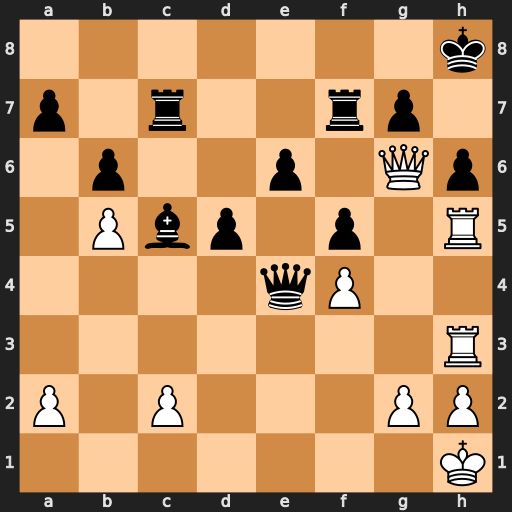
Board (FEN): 7k/p1r2rp1/1p2p1Qp/1Pbp1p1R/4qP2/7R/P1P3PP/7K
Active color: w
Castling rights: -
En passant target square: -
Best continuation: Rxh6+ gxh6 Rxh6+ Rh7 Qe8+ Kg7 Rg6#